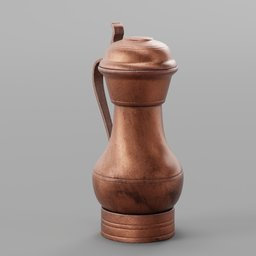
Label: tools